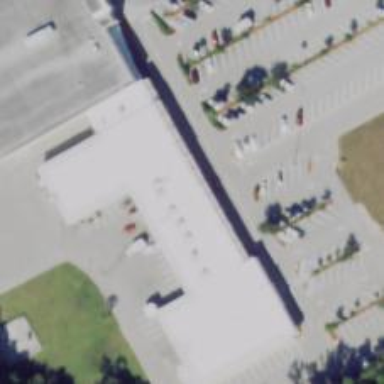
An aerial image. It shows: Post office.